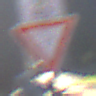
Verkehrszeichen: VorfahrtGewaehren
Zusatzzeichen oben: RichtungsangabeDurchPfeile9
Umgebung: Outdoor, Suburban
Tageszeit: MorningAfternoon
Wetter: Clear
Licht: Natural
Jahreszeit: NotSpecified
Kontrast: HighContrast